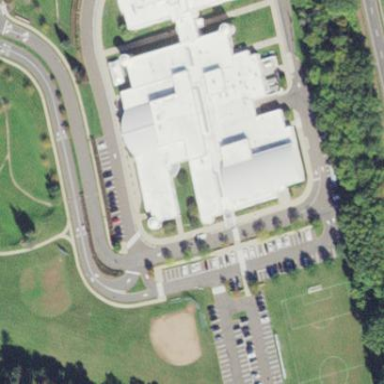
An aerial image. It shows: School.